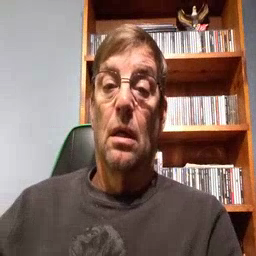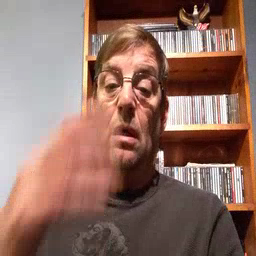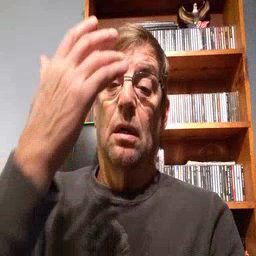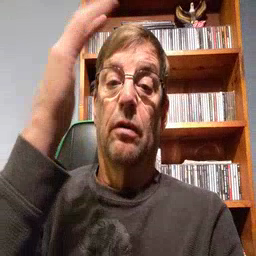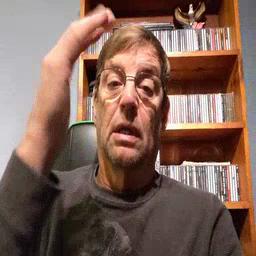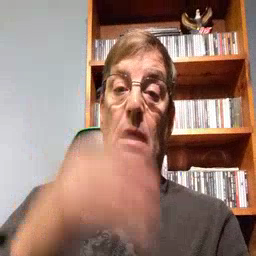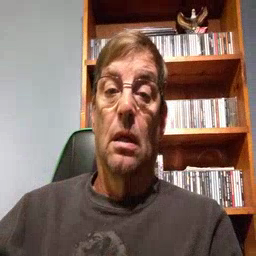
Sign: tree